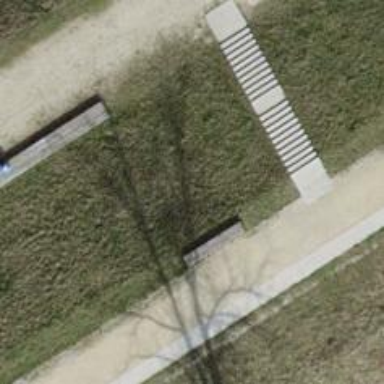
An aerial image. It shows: Bench for seating.